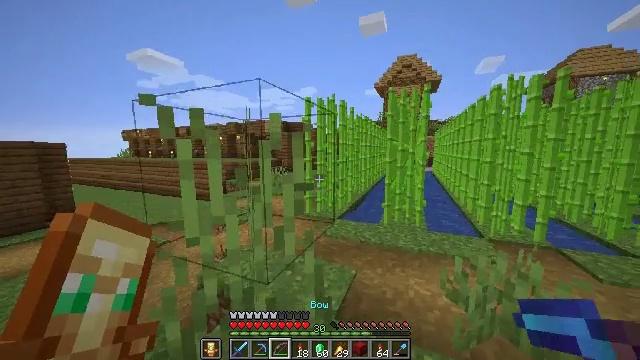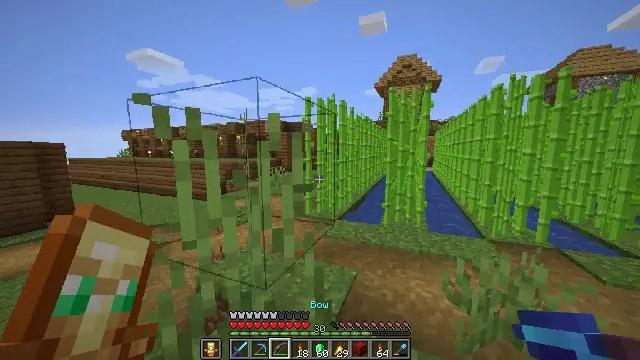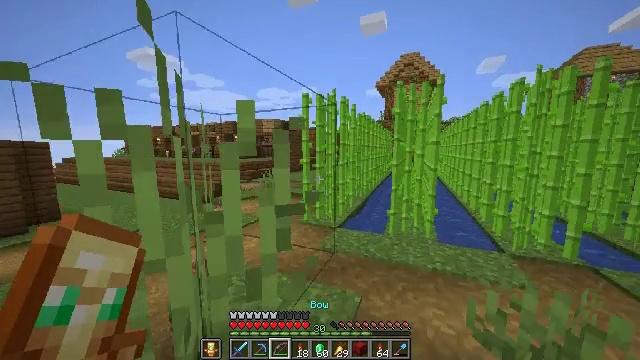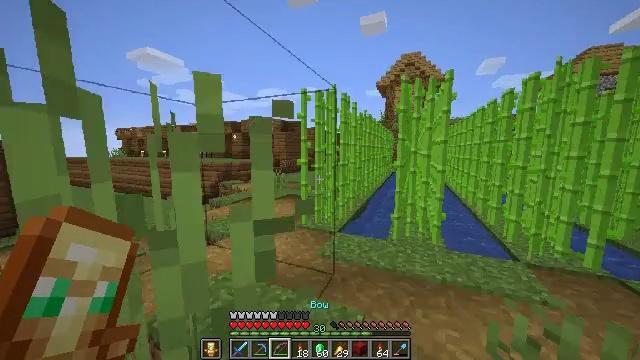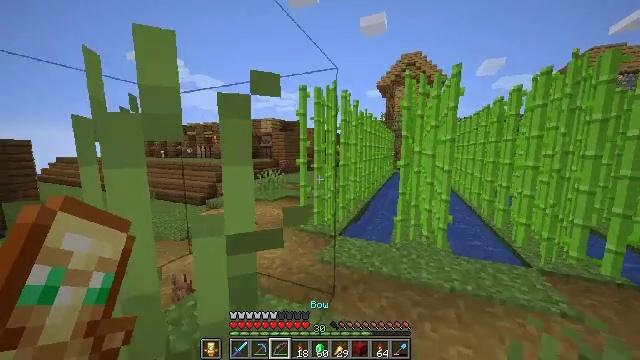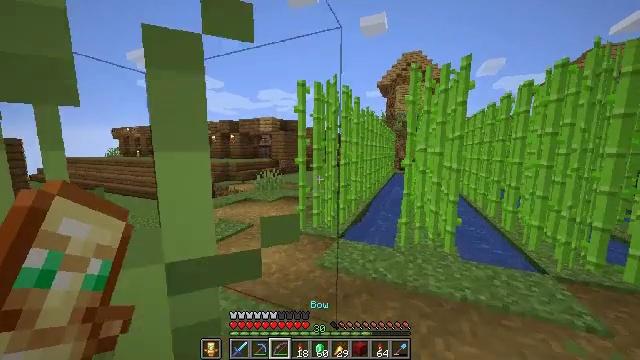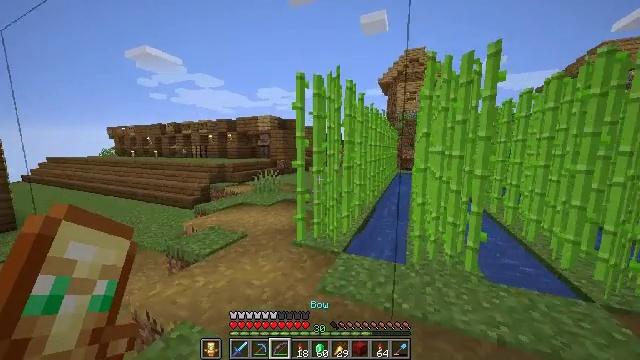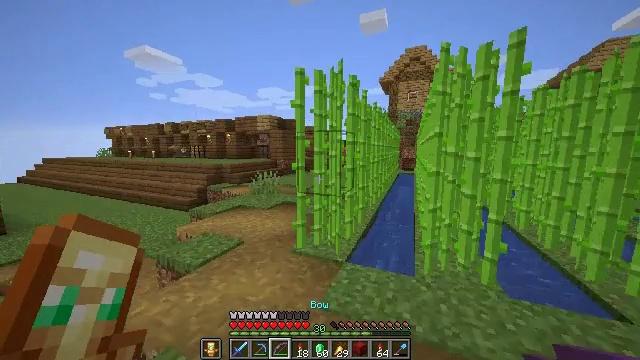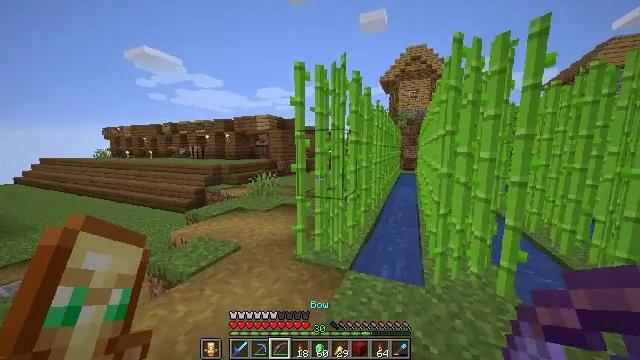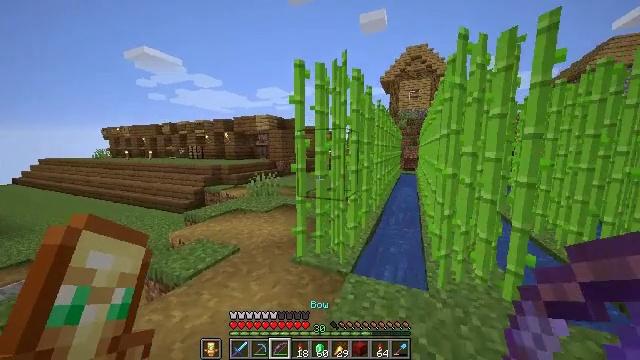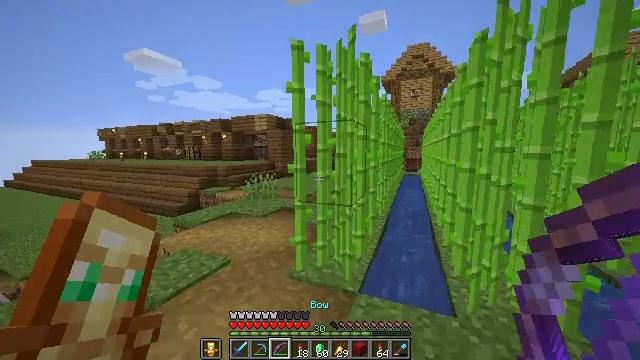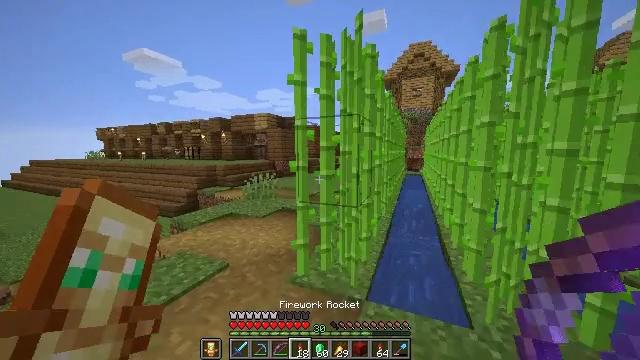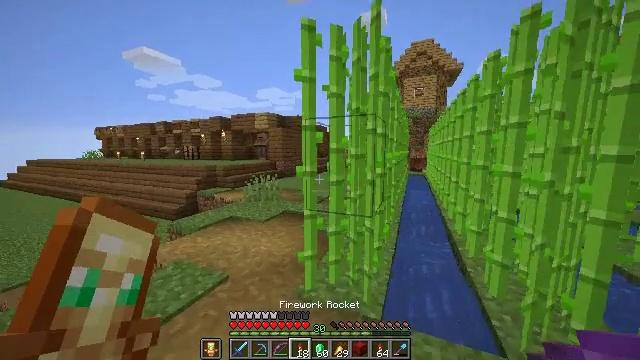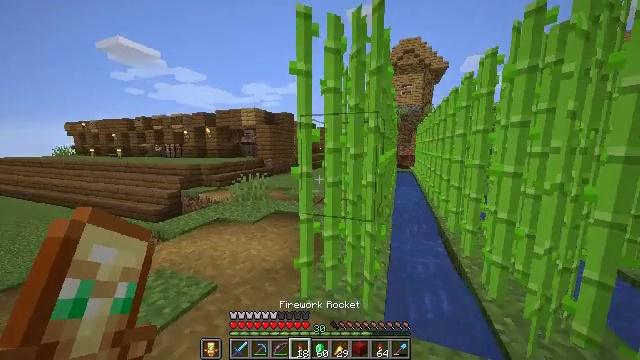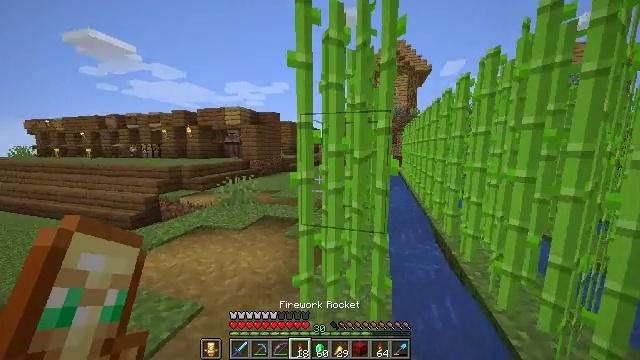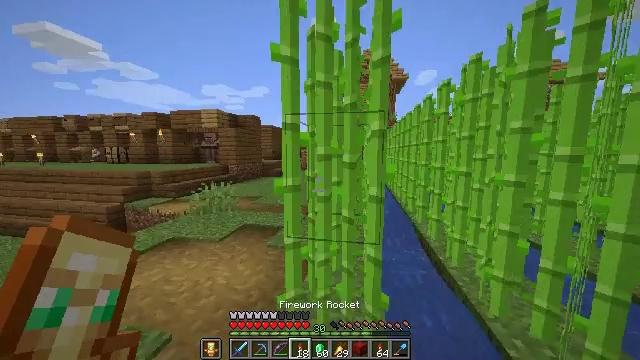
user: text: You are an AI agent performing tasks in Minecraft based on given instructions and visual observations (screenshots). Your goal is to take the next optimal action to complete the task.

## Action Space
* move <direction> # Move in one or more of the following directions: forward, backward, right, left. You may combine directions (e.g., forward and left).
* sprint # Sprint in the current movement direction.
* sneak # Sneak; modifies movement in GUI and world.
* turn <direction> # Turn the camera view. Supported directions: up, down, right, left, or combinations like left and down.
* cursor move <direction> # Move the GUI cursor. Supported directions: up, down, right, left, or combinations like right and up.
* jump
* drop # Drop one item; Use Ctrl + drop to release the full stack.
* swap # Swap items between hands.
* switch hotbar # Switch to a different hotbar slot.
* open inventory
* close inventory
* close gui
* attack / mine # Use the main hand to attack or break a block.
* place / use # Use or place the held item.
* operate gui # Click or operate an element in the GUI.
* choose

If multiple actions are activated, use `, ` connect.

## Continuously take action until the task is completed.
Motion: motion action
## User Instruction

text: Mine the sugar cane near rivers.
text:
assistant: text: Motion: move forward, sprint
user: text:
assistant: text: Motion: move forward, sprint
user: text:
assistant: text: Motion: move forward, sprint
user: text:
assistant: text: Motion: move forward, sprint
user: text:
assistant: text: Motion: move forward, sprint
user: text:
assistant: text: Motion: move forward, sprint
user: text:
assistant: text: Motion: move forward, sprint
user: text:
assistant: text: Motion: move forward, sprint
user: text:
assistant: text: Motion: move forward, sprint
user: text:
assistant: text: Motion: move forward, sprint
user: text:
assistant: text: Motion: move forward and move left, sprint
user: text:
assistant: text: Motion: move forward and move left, sprint
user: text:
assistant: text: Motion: move forward and move left, sprint, turn right
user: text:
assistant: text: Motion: move forward, sprint, turn right
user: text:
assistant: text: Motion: move forward, turn right and up
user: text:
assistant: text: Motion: no_op
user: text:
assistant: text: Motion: no_op
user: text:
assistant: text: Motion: no_op
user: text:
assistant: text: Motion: no_op
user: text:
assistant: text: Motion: no_op
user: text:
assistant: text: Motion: no_op
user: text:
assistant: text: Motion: no_op
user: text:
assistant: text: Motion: no_op
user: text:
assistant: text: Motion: no_op
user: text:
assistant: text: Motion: turn right
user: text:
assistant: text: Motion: move forward, turn right
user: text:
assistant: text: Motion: move forward, attack / mine
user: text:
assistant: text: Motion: move forward, attack / mine
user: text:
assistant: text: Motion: move forward, attack / mine
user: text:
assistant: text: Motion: move forward, turn up, attack / mine